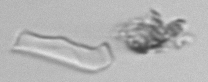
Label: detritus_transparent